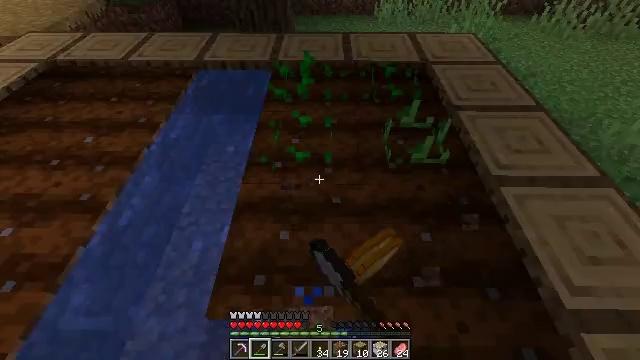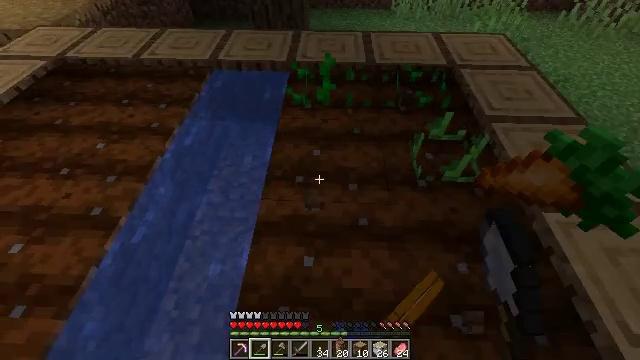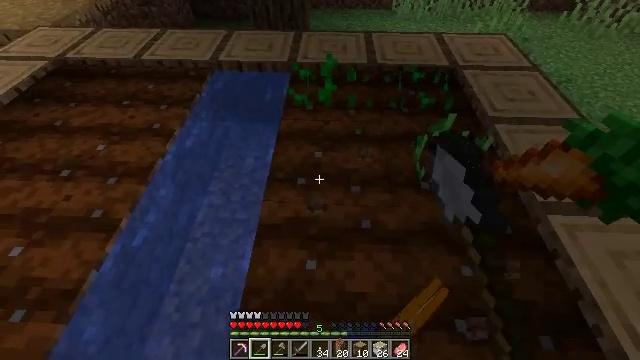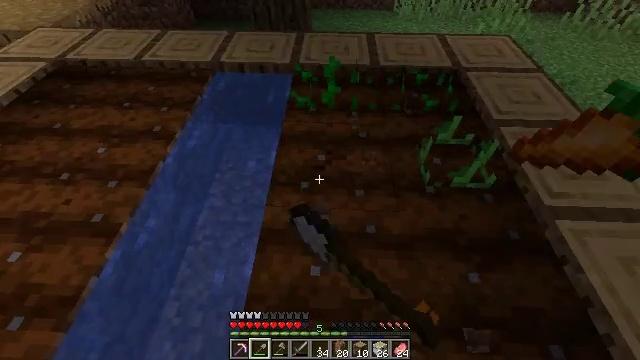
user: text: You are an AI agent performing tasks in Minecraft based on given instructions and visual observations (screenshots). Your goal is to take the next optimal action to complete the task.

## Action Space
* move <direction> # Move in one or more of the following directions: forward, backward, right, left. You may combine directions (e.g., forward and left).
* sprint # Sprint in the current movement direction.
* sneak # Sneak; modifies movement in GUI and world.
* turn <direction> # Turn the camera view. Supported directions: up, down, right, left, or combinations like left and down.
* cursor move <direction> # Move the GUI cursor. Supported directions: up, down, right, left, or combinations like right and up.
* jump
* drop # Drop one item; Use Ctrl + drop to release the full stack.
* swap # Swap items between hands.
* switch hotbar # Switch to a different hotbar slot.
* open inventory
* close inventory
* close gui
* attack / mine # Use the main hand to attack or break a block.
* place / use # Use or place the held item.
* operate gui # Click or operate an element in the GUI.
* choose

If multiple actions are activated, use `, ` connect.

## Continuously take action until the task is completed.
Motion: motion action
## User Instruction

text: Dig up potatoes from the soil.
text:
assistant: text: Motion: turn left and down, attack / mine
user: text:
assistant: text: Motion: attack / mine
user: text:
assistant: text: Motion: attack / mine
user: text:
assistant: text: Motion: attack / mine